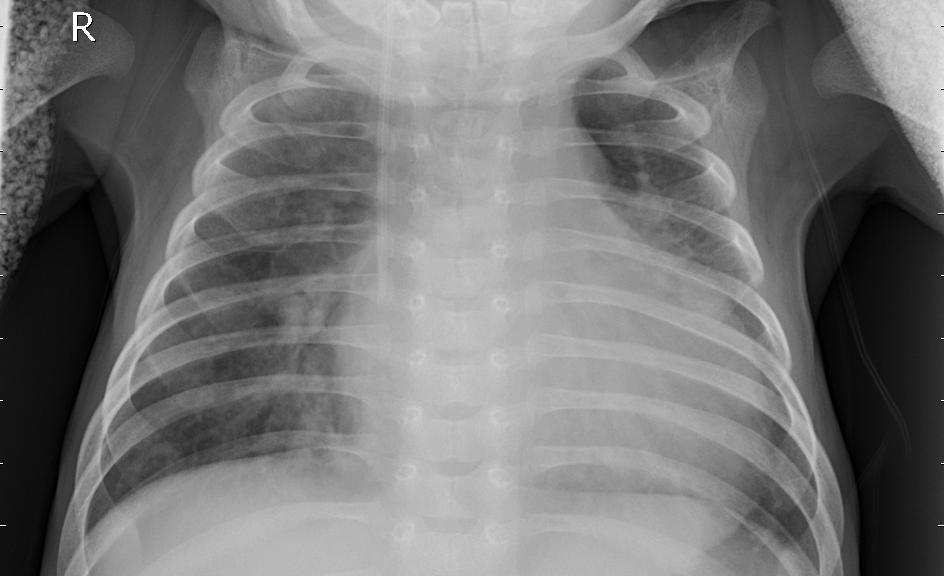
Diagnosis: PNEUMONIA